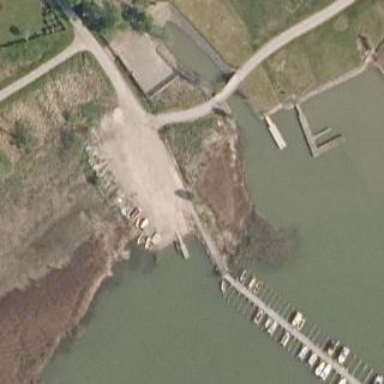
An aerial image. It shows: Parking area near boatyard.